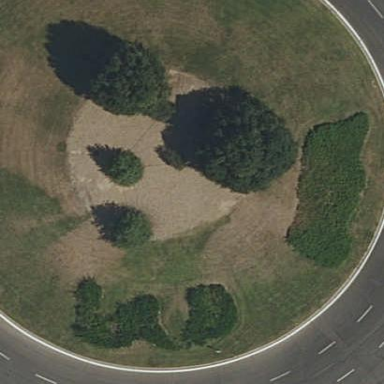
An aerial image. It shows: Tertiary road with asphalt surface leading to roundabout.